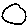
Label: moon